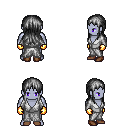
a pixel art fantasy rpg character, male body template, dark elf, purple skin, white robe, red pants, gray unkempt hairstyle, gold gloves, brown shoes, four views (front, back, left, right), 2x2 character sprite sheet, small pixel art, hard edges, no anti-aliasing